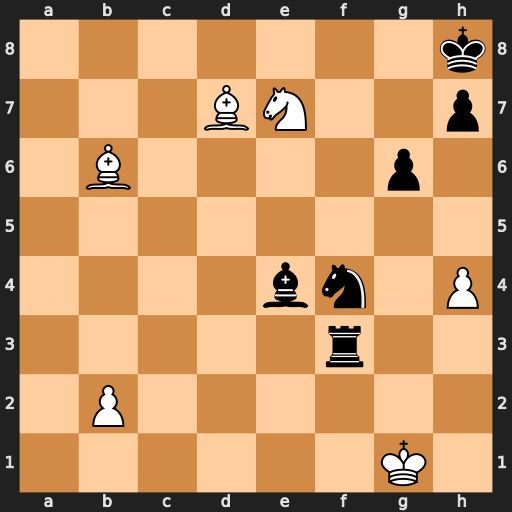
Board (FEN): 7k/3BN2p/1B4p1/8/4bn1P/5r2/1P6/6K1
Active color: w
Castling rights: -
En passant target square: -
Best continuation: Bd4#